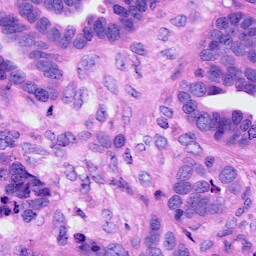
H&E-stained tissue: Ovarian